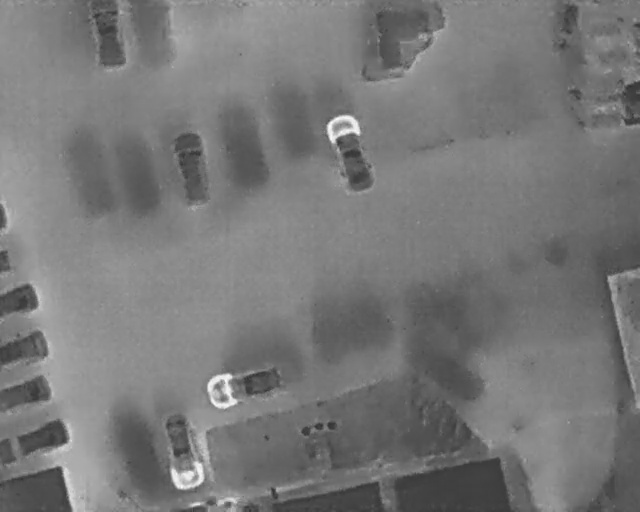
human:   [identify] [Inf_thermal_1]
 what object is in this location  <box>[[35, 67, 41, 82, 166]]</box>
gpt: <ref>1 medium car at the bottom</ref>

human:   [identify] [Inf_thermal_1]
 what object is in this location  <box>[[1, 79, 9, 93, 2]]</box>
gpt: <ref>1 large car at the bottom left</ref>

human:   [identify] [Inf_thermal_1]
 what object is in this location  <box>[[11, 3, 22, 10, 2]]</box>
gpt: <ref>1 medium car at the top left</ref>